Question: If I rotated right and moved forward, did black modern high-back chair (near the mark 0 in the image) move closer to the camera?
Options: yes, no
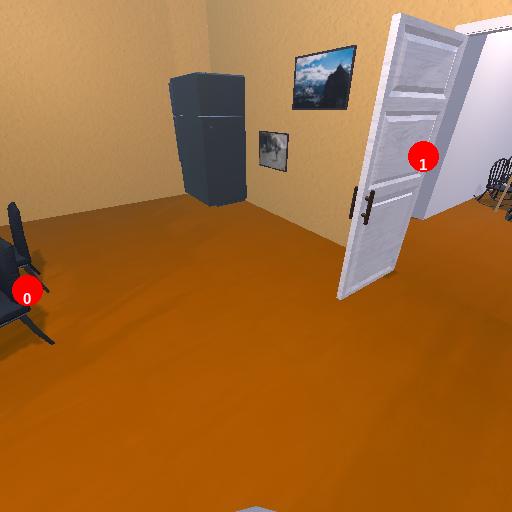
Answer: yes